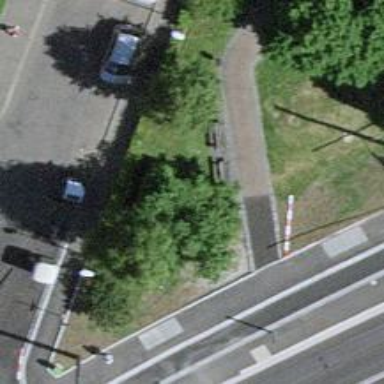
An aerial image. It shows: Bench for seating.